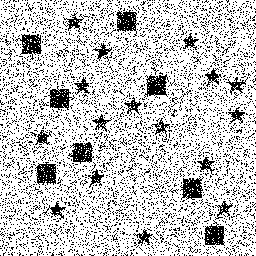
Squares: 8
Triangles: 0
Stars: 16
Total shapes: 24